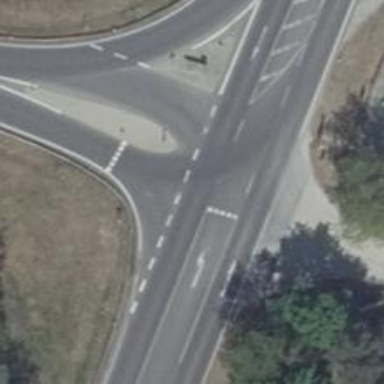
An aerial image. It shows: Road with stop sign.